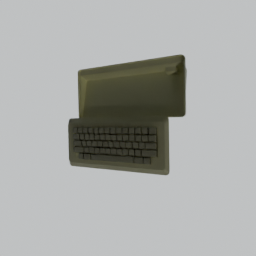
Label: electronics